Interaction volume radius: 10 \u00c5
Interaction volume height: 45 \u00c5
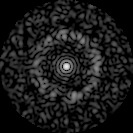
Disorder parameter: 0.8383